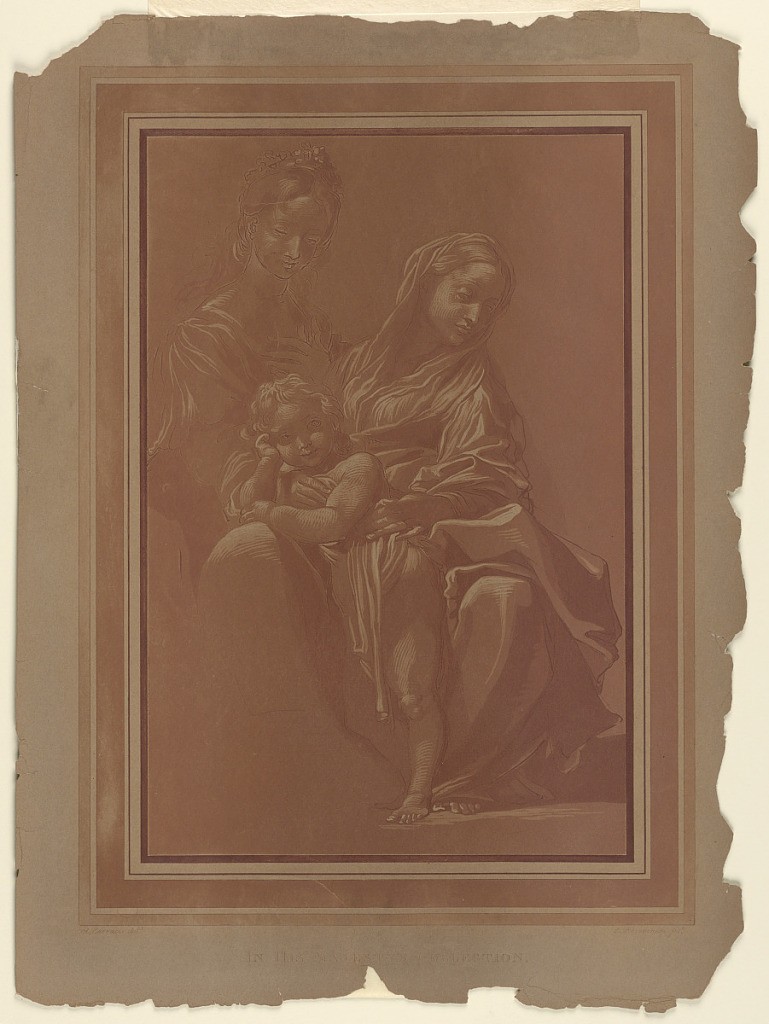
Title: The Virgin, Child and Saint Anne
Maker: Luigi Schiavonetti
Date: ca. 1790–1805
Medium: Stipple engraving on brown paper with white highlights
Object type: Print
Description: The two saints look downward, toward the right, the Chist child rests his head on his right hand, his eyes also looking to the right.